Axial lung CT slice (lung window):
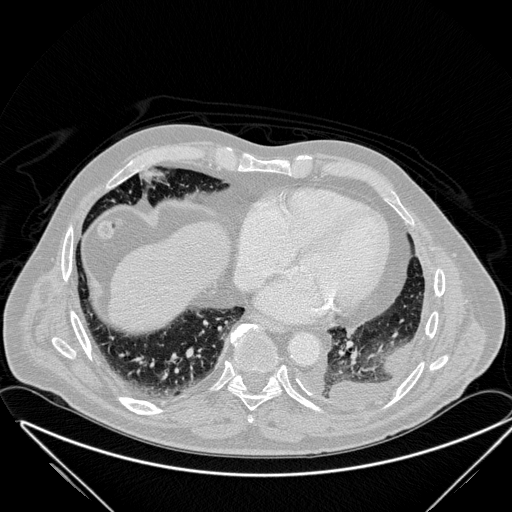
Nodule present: no